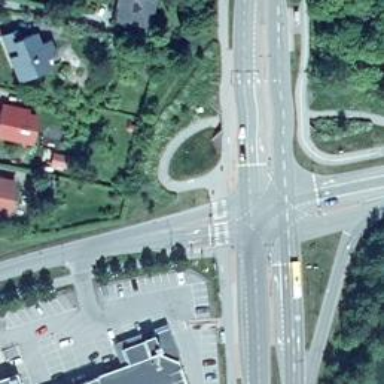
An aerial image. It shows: Marked road crossing with pedestrian island.